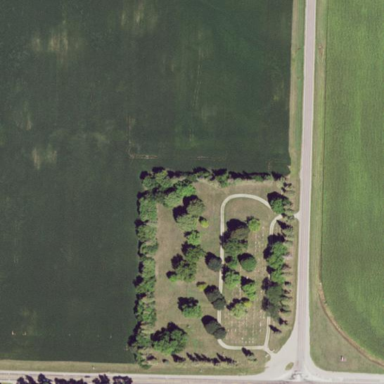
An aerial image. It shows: Cemetery.